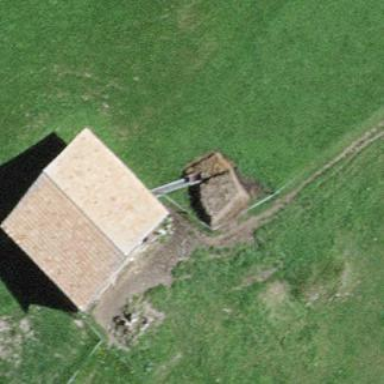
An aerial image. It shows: Barn.